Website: crate-barrel
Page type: delivery-shipping
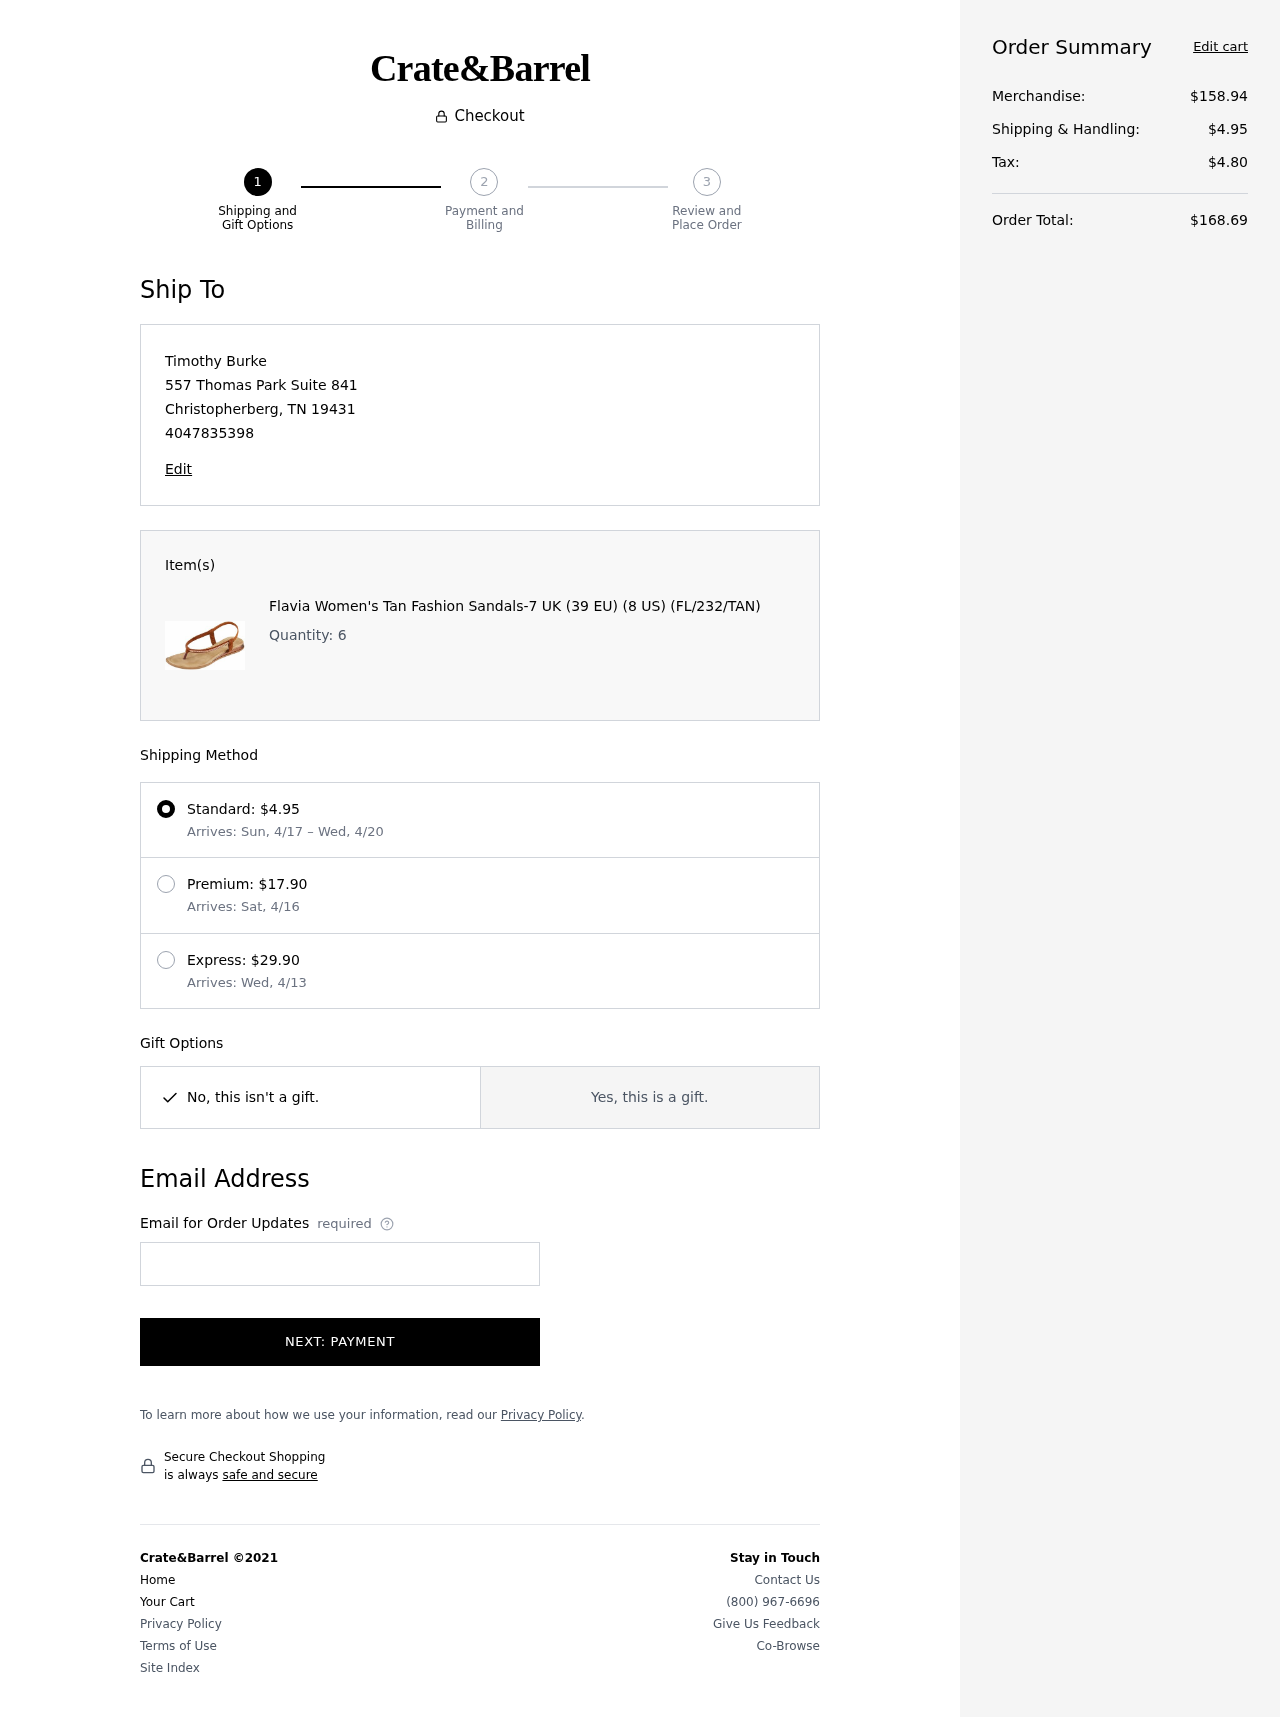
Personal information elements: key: PII_CITY
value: Christopherberg
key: PII_EMAIL
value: timothyburke@gmail.com
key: PII_FULLNAME
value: Timothy Burke
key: PII_PHONE
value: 4047835398
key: PII_POSTCODE
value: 19431
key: PII_STATE_ABBR
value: TN
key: PII_STREET
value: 557 Thomas Park Suite 841
Product elements: key: PRODUCT1_NAME
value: Flavia Women's Tan Fashion Sandals-7 UK (39 EU) (8 US) (FL/232/TAN)
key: PRODUCT1_QUANTITY
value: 6
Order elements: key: ORDER_SHIPPING_COST
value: $4.95
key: ORDER_SHIPPING_DATE
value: Sun, 4/17
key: ORDER_DELIVERY_DATE
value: Wed, 4/20
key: ORDER_SHIPPING_COST2
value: $17.90
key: ORDER_DELIVERY_DATE2
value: Arrives: Sat, 4/16
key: ORDER_SHIPPING_COST3
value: $29.90
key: ORDER_DELIVERY_DATE3
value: Arrives: Wed, 4/13
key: ORDER_SUBTOTAL
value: $158.94
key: ORDER_TAX
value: $4.80
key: ORDER_TOTAL
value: $168.69